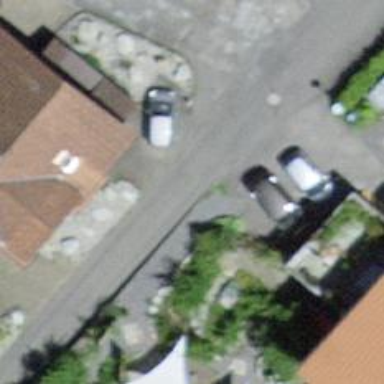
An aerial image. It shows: Smooth asphalt road in residential area.